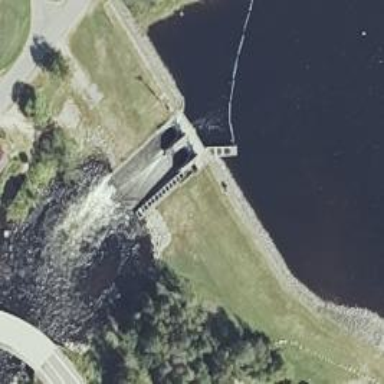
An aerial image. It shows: Dam along waterway.